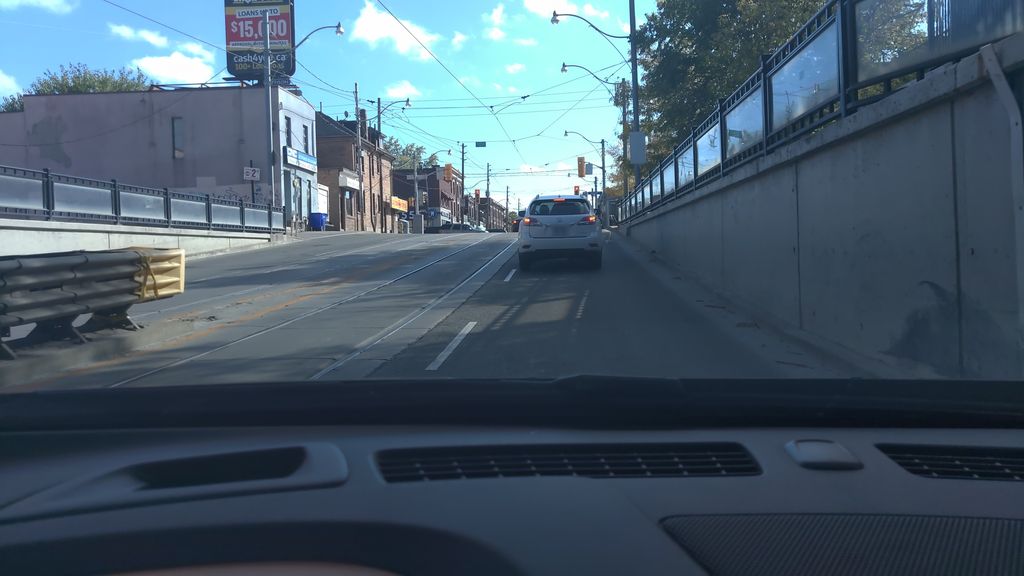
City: toronto